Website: macys
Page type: account-selection
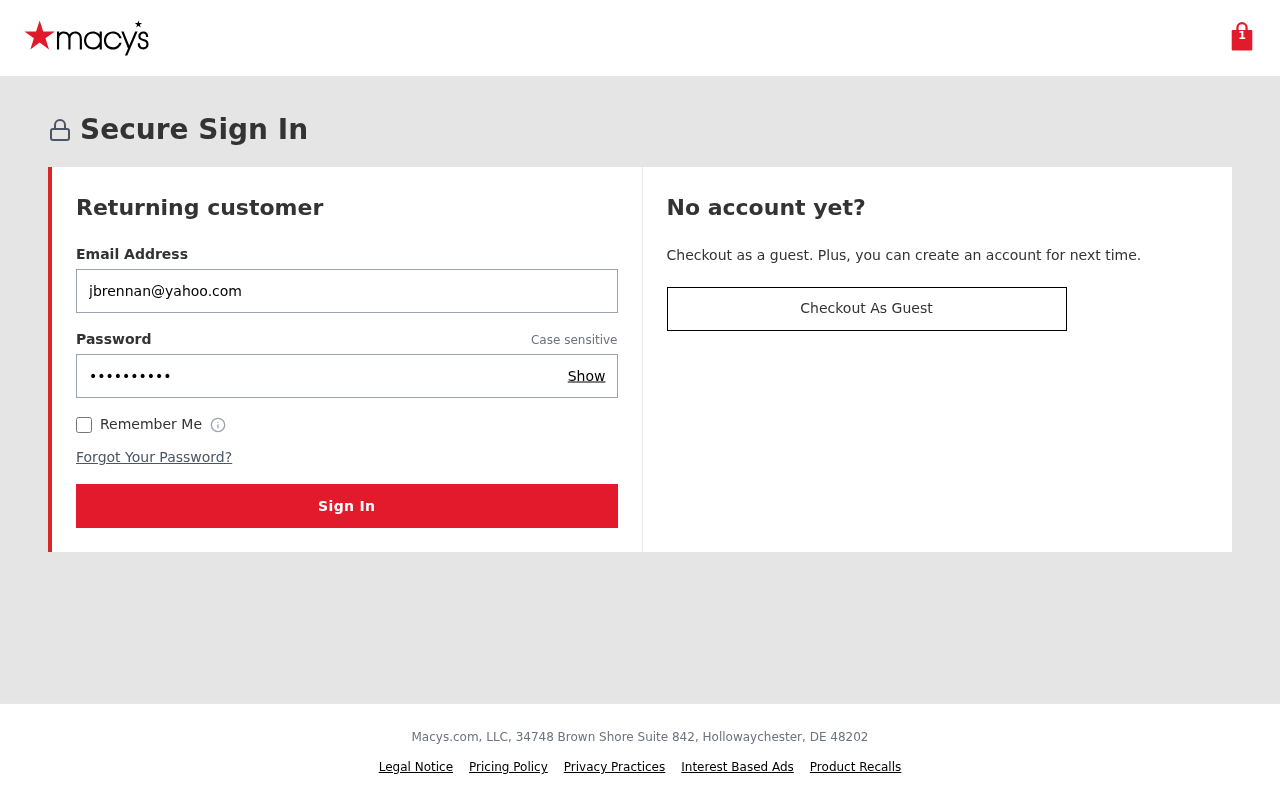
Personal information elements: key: PII_EMAIL
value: jbrennan@yahoo.com
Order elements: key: ORDER_NUM_ITEMS
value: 1